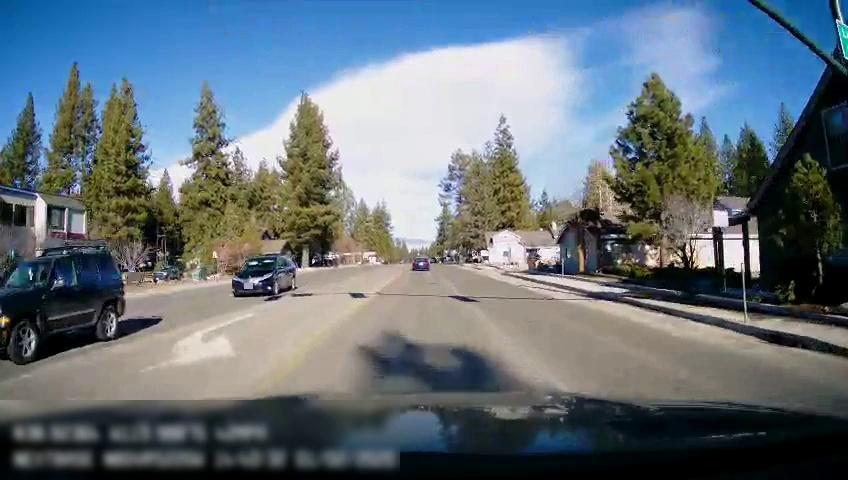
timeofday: Day
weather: Sunny
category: Drivable Space
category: Vehicles | Car
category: Vehicles | SUV
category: Vehicles | SUV
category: Vehicles | SUV
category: Vehicles | Car
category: Lanes | Opposite Lane
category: Lanes | Current Lane
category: Lanes | Current Lane
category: Traffic | Signs